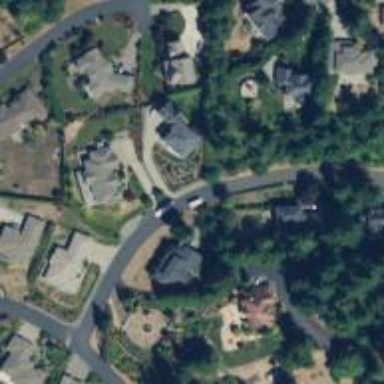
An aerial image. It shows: Driveway leading to service road.